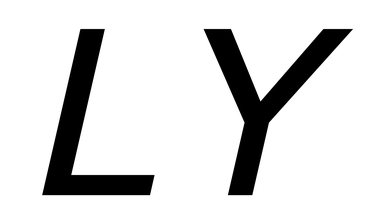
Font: InstrumentSans-Italic_Medium_Italic